Question: I wanted to UPDATE these details from few tables, can i know how can i do it? it seems not appearing.
'''
<body>
<form class="" action="view_update_emp.php" method="post">
<label>Employee Number</label><br>
<b><?php echo $row['emp_num']; ?><br></b>
<label>First Name</label><br>
<input type="text" name="first_name" class="form-control" placeholder="Enter first name" value="<?php echo $row['first_name']; ?>"><br>
<label>Last Name</label><br>
<input type="text" name="last_name" class="form-control" placeholder="Enter last name" value="<?php echo $row['last_name']; ?>"><br>
<label>Date of Birth</label><br>
<b> <?php echo $row['birth_date']; ?></b><br><br>
<label>Date assigned for the job position</label><br>
<b><?php echo $row['date_assign']; ?></b><br>
<label>Salary</label><br>
<input type="number" name="emp_salary" class="form-control" placeholder="Enter Salary" value="<?php echo $row['emp_salary']; ?>"><br>
<button type="submit" class="btn btn-primary" name="update" value="Update Data">Update</button><br>
<button type="submit" class="btn btn-primary" name="cancel" value="Cancel Data">Cancel</button><br>
</form>
</body>
<?php
$connection = mysqli_connect("localhost", "root", "");
$db = mysqli_select_db($connection, 'amaz');
if (isset($_POST['update'])) {
$first_name = $_POST['first_name'];
$last_name = $_POST['last_name'];
$query = "UPDATE 'employee' SET first_name='$_POST[first_name]',last_name='$_POST[last_name]' WHERE employee.first_name='$_POST[id]'";
$query_run = mysqli_query($connection, $query);
if ($query_run) {
echo "sucess";
}
} else if (isset($_POST['cancel'])) {
echo "fail";
}
?>
'''

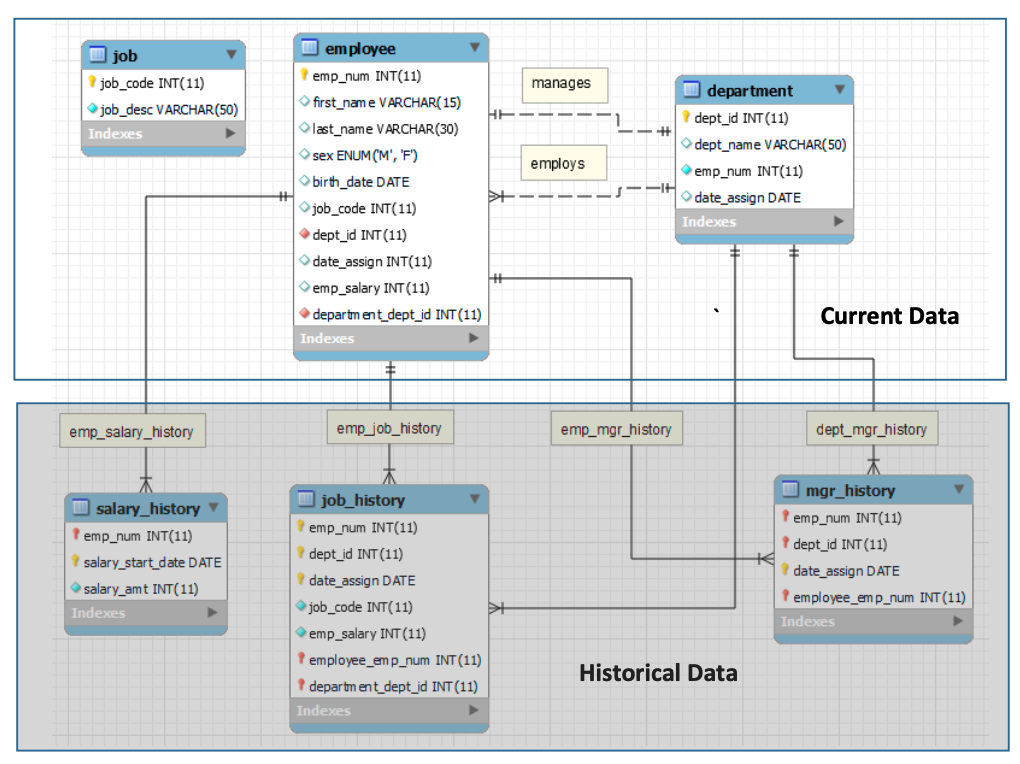
Answer: You could replace this
'''
<label>Employee Number</label><br>
<b><?php echo $row['emp_num']; ?><br></b>
'''
With a hidden fields to hold the key you need later in a way that you can access it when you need to
'''
<input type="hidden" value="<?php echo $row['emp_num']; ?>" name="id">
'''
The user will not see this, but it will allow '$_POST[id]' to hold the value of the 'emp_num' when you get back to the PHP code after submission
You would also need to change the update query
'''
WHERE employee.first_name='$_POST[id]'
'''
To
'''
WHERE employee.emp_num='$_POST[id]'
'''